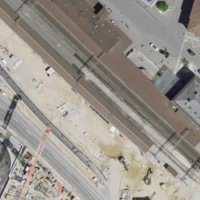
EUNIS habitat code: 57
Species observed at this site:
Corvus corone